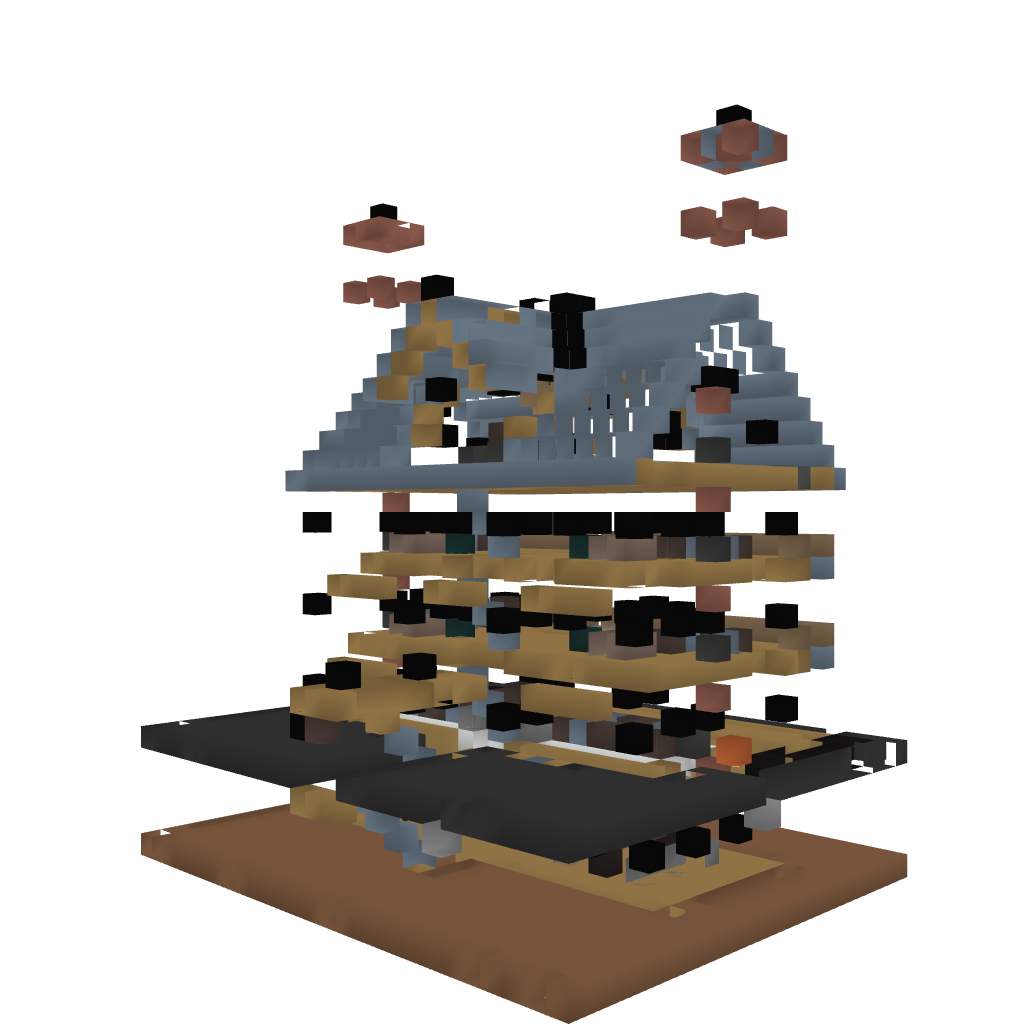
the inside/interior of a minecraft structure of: Four Room Inn